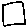
Label: square